Question: I am using featured image as a post image but on uploading a image it crops while setting it as featured image, i dnt find any solution for it, Can any one help?
-

This image is actually but it cuts to , i cant find any soltuion for this how to disabling the cropping...
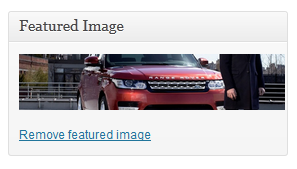
Answer: Not sure how to disable cropping but you could try to use <URL> function to register a bigger image size.
Something like this: (add this in functions.php)
'''
add_image_size( 'featuredImageCropped', 1024, 768, true );
'''
And then locate the_post_thumbnail in the template and modify it like this:
'''
the_post_thumbnail( 'featuredImageCropped' );
'''